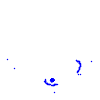
Particle: electron